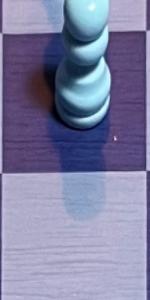
Label: Empty